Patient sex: F
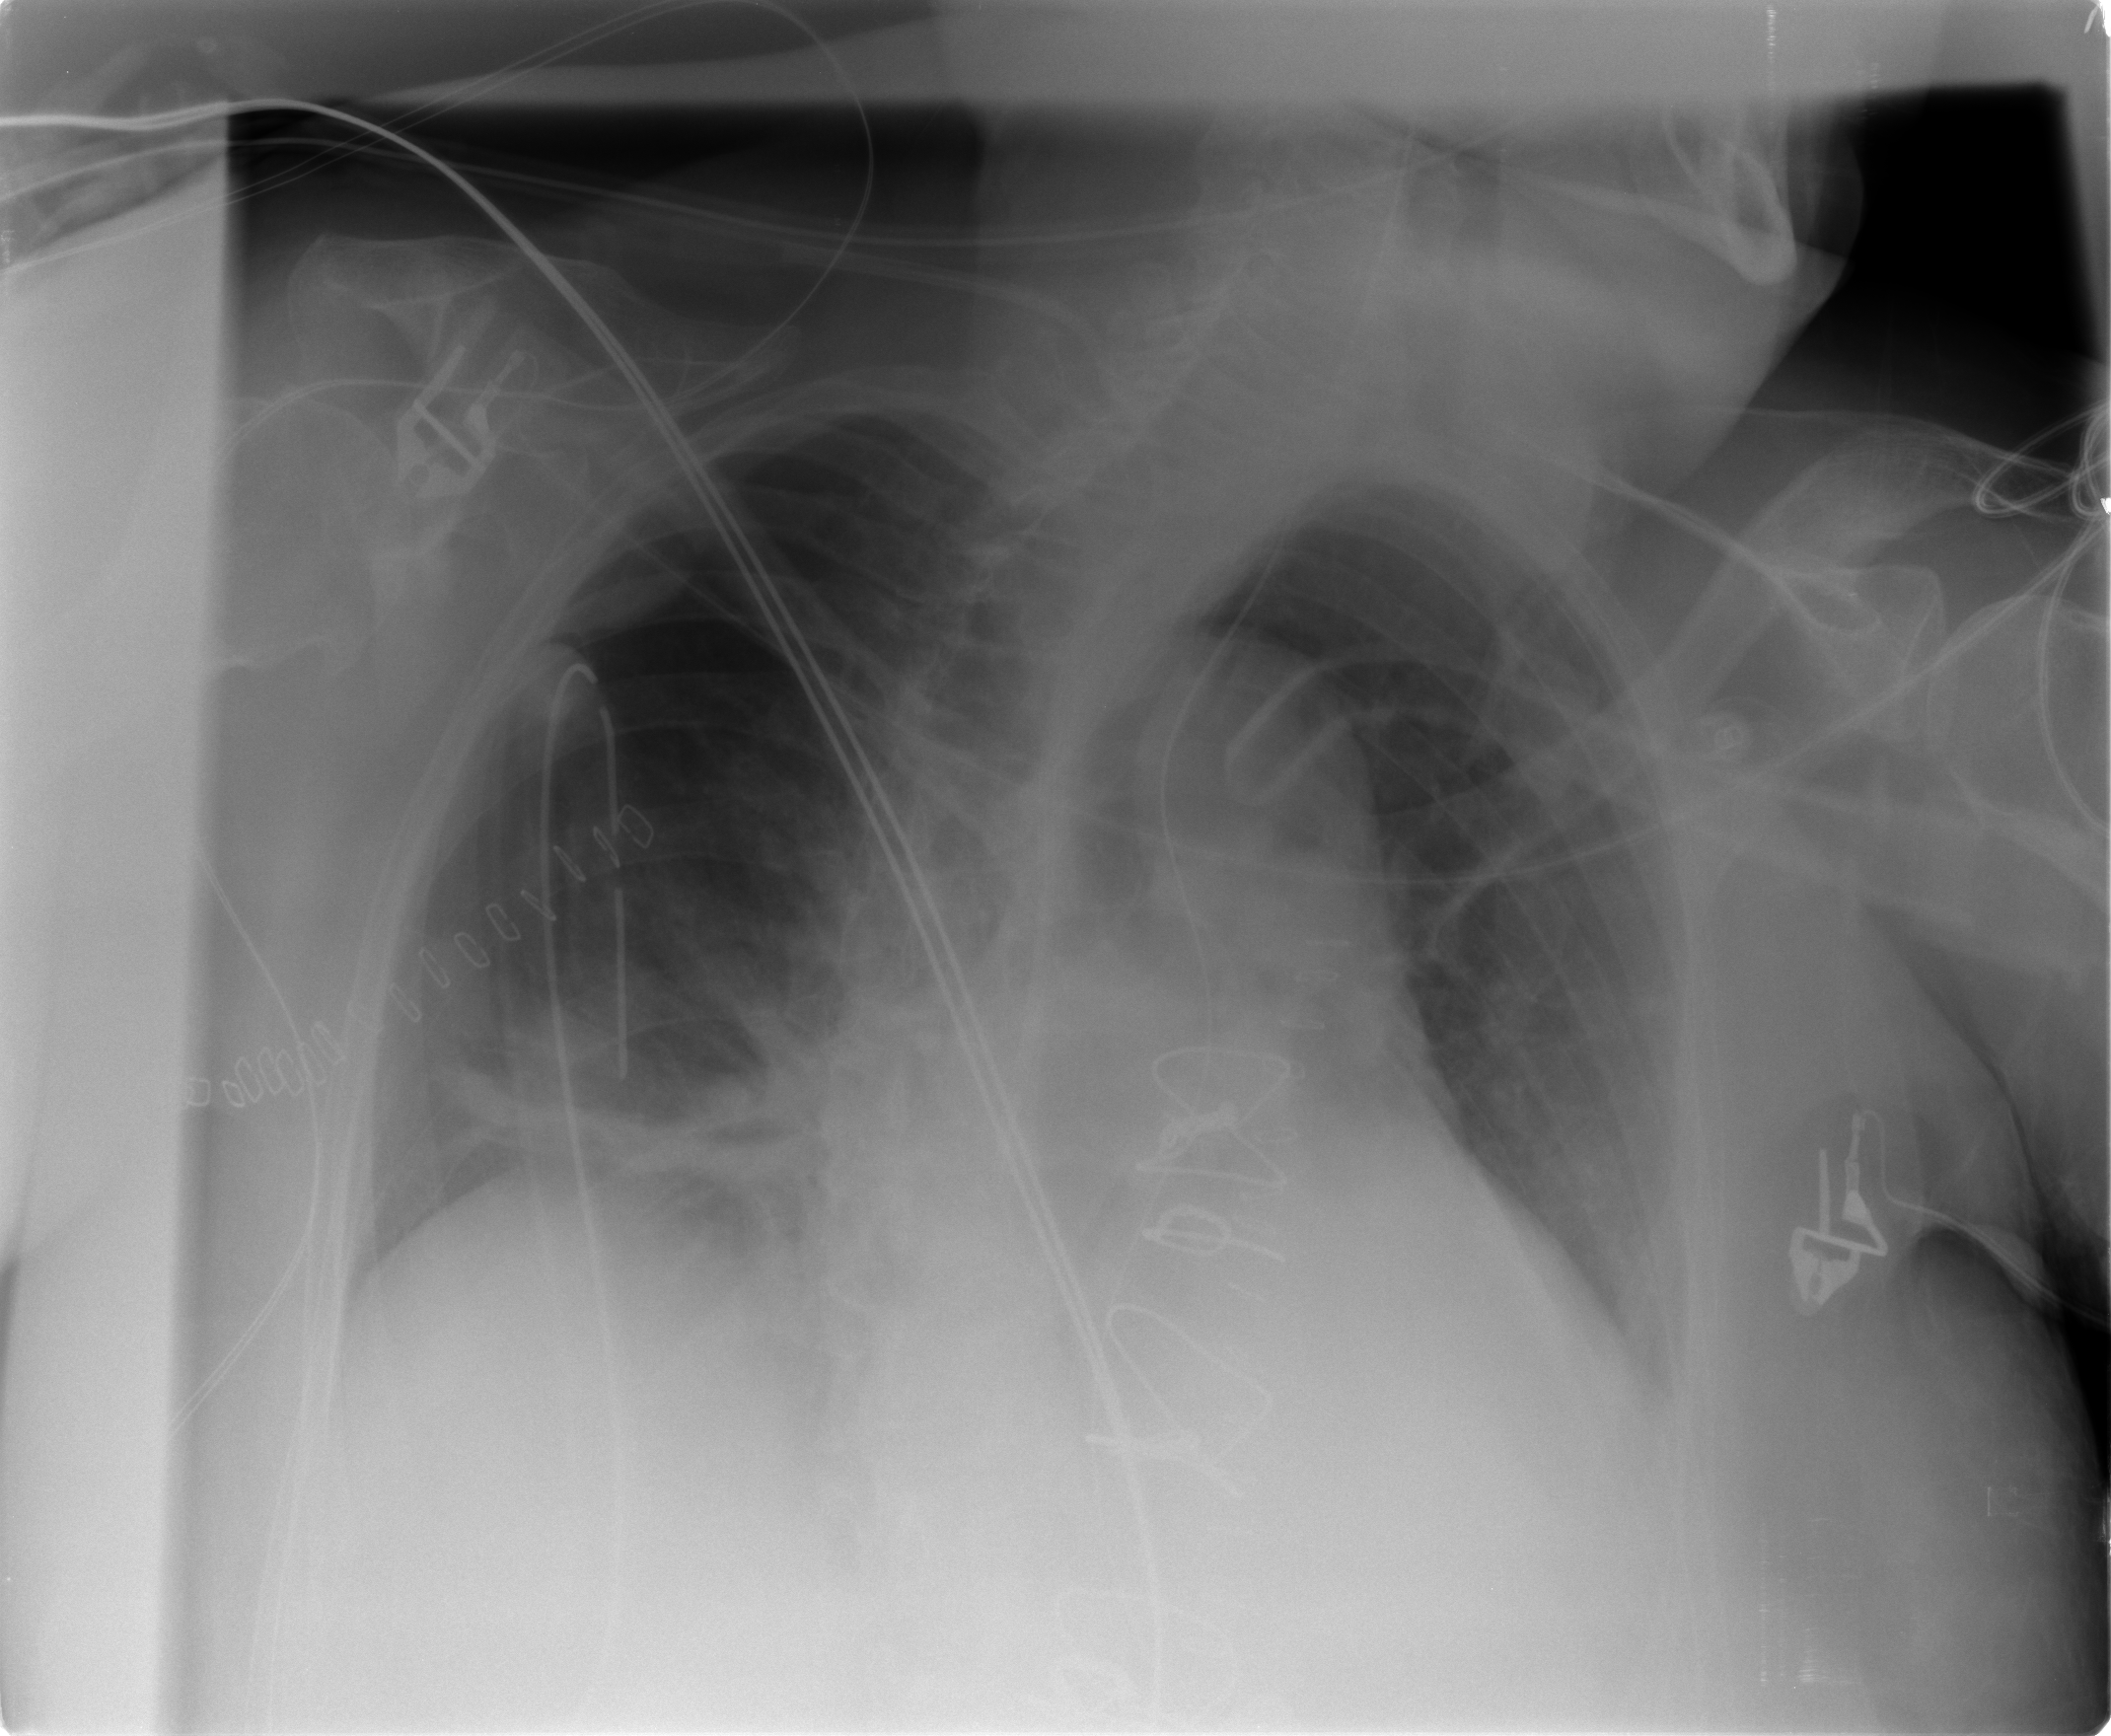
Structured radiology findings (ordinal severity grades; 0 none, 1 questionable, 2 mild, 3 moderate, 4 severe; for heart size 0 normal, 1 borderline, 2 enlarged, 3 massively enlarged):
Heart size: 2
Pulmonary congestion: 0
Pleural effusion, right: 0
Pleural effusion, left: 2
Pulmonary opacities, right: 0
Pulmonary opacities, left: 1
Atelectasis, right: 3
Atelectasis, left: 0